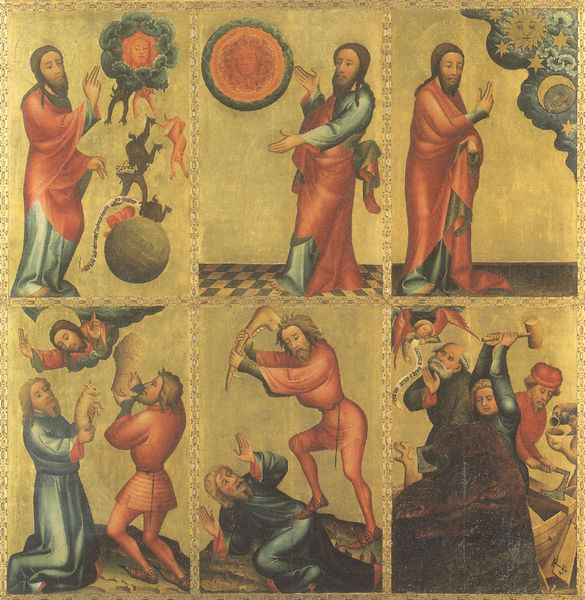
Titel: Hochaltar von St. Petri (früher “Grabower Altar” genannt)
Künstler: Meister Bertram von Minden
Institution: Hamburg, Kunsthalle
Schlagwörter: blau, flügel, himmel, umhang, wolken, grün, kariert, männer, nacht, hund, rot, tiere, schachbrett, bart, bärte, falten, erde, felder, sonne, gold, kreis, engel, bilder, tag, faltenwurf, knochen, katze, adam, mond, lamm, religion, mondsichel, sterne, kugel, altar, kiefer, christus, hammer, teufel, katzen, banderole, kain, gottvater, schöpfung, kosmos, byzantinisch, erschaffung, engelsflügel, kieferknochen, banderolen, knoch